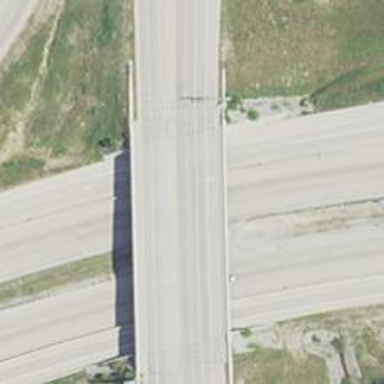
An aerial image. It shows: Primary highway with bridge.